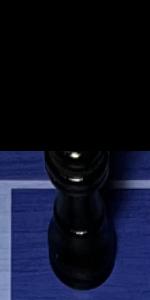
Label: Queen_Black